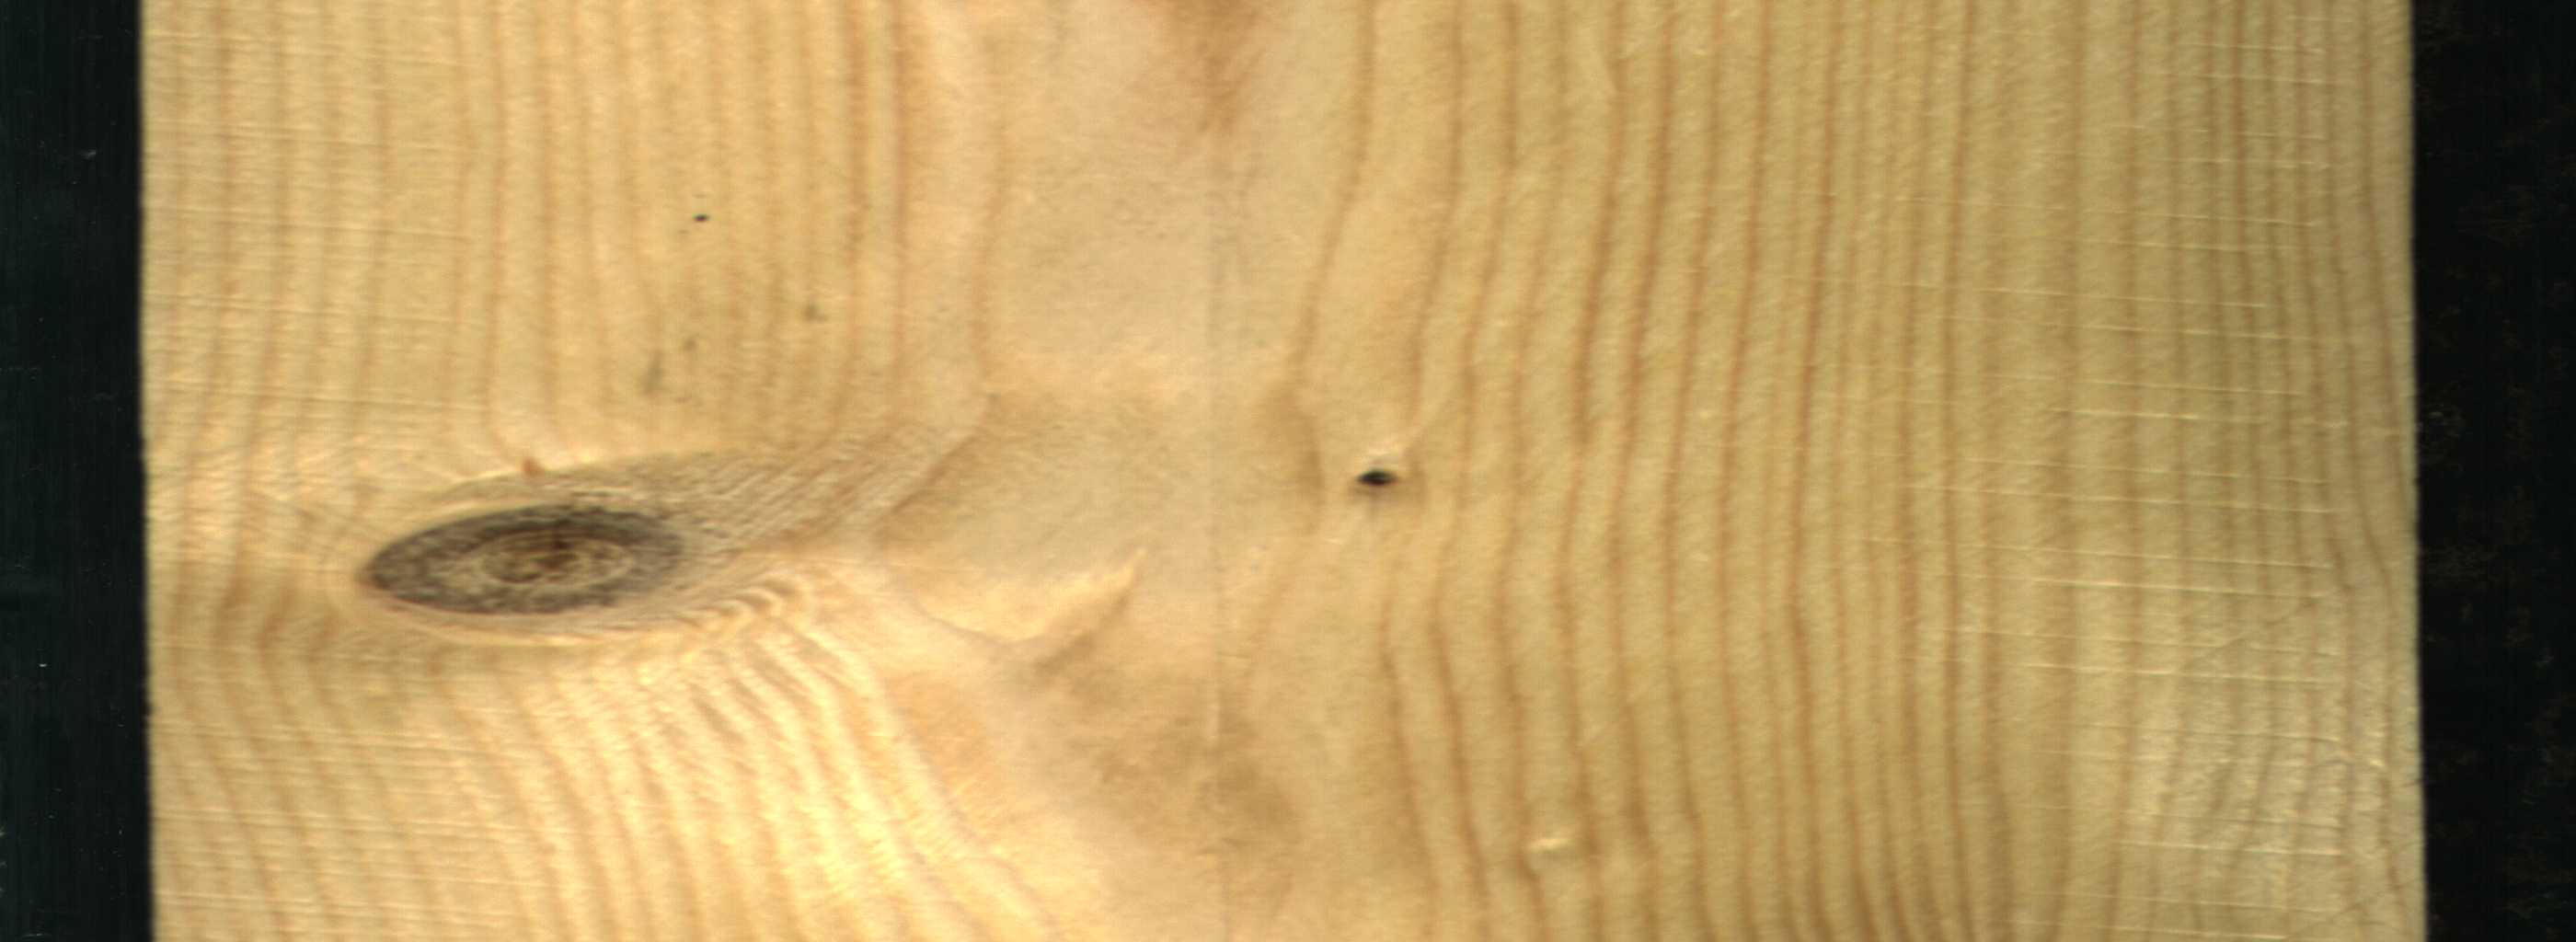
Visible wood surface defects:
Dead_Knot
Live_Knot